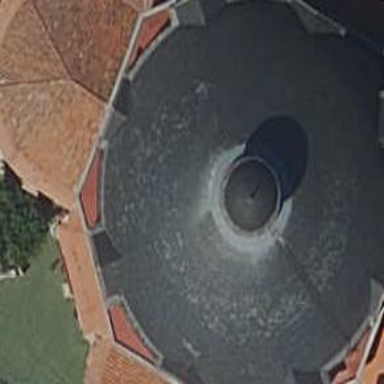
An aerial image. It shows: Building with dome-shaped roof.